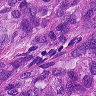
Metastatic tissue present: yes